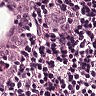
Metastatic tissue present: yes